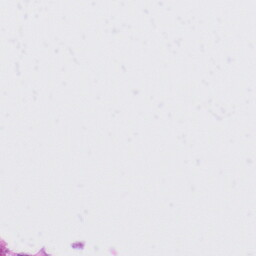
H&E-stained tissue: Liver